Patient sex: F
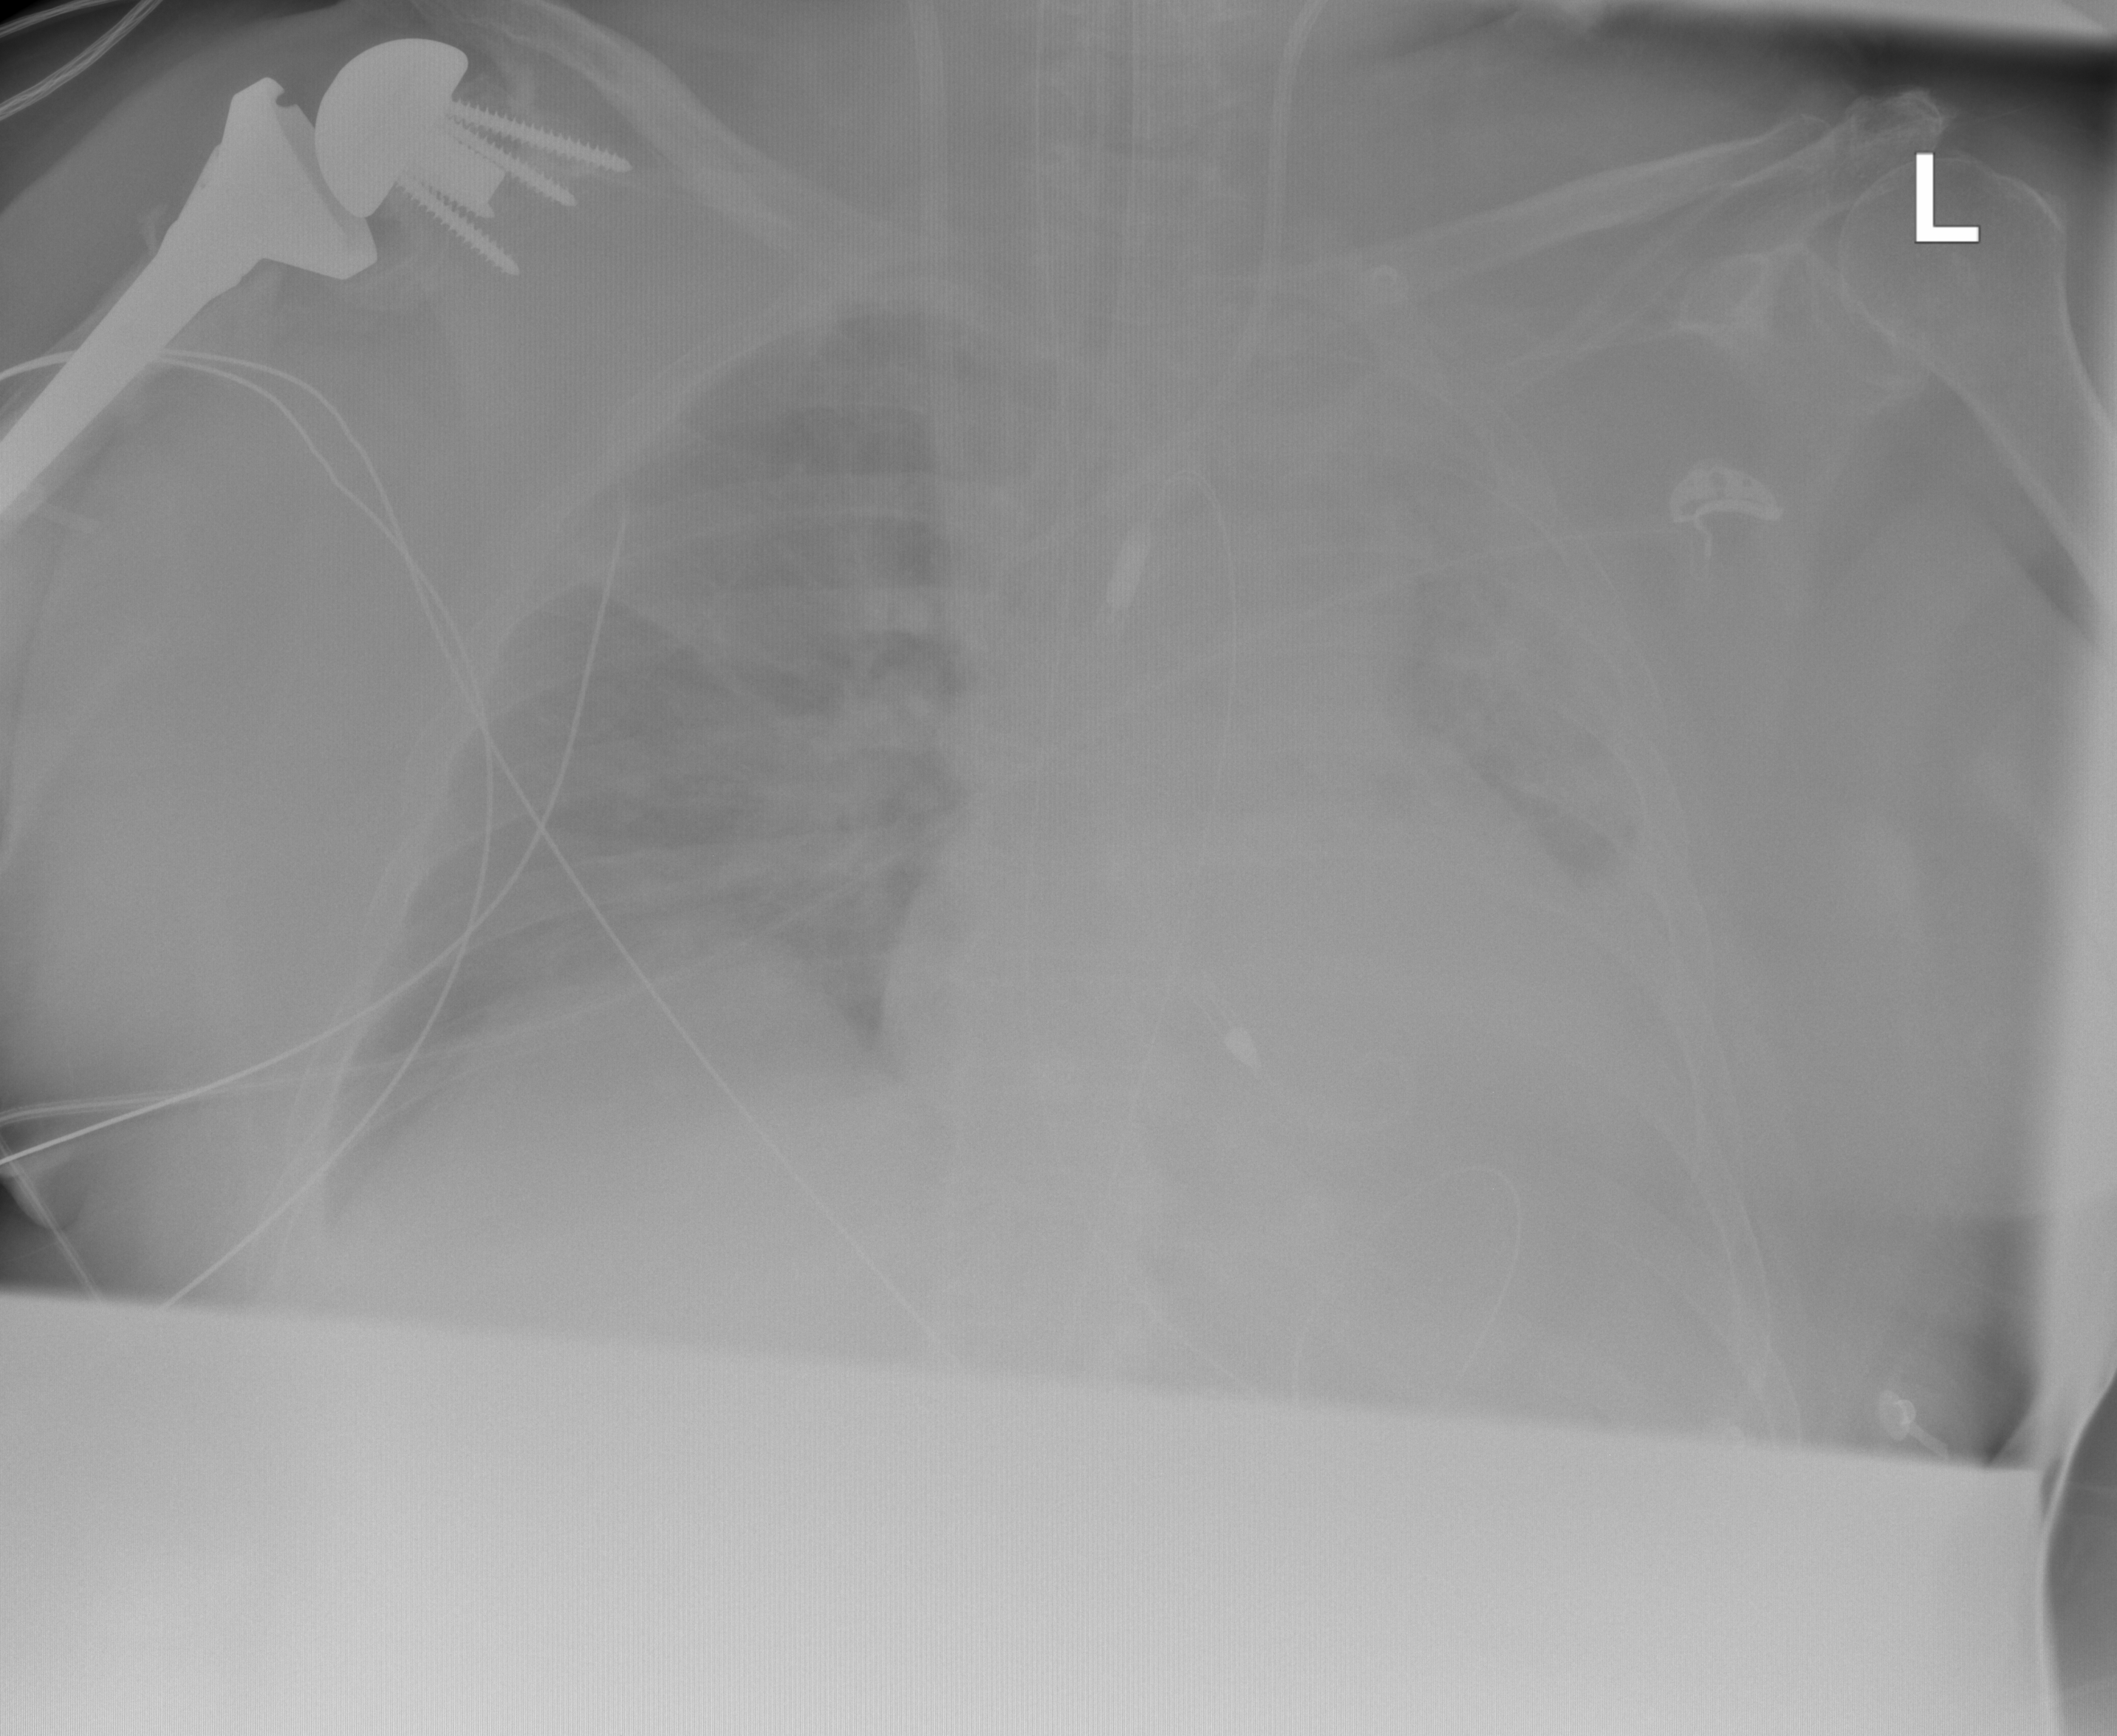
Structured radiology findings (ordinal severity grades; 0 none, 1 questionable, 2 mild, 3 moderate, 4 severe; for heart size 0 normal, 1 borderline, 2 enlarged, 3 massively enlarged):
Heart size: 2
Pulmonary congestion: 0
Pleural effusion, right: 1
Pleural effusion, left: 2
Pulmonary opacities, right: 0
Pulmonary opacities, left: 0
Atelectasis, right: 1
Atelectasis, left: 2